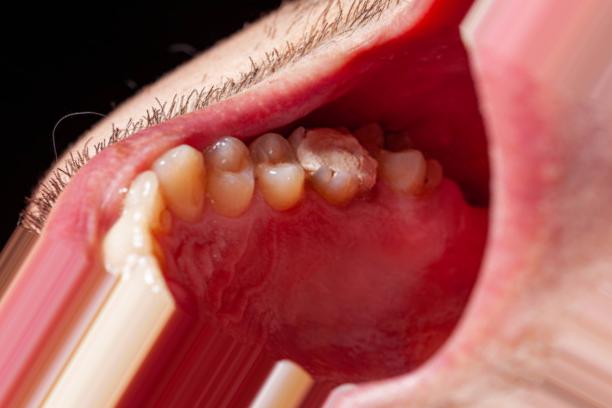
Condition: Caries